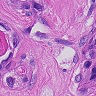
Metastatic tissue present: yes